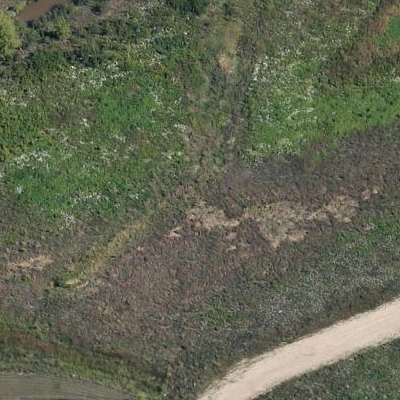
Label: aGrass